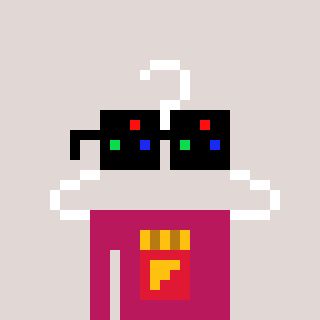
a pixel art character with square black sunglasses, a hanger-shaped head and a darkpink-colored body on a warm background